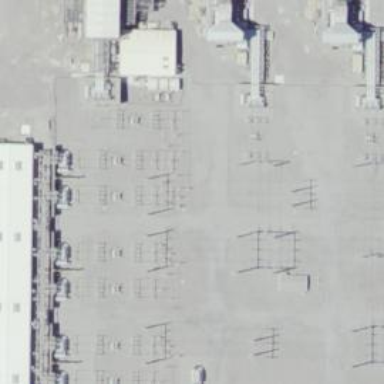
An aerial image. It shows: Switch for power supply.